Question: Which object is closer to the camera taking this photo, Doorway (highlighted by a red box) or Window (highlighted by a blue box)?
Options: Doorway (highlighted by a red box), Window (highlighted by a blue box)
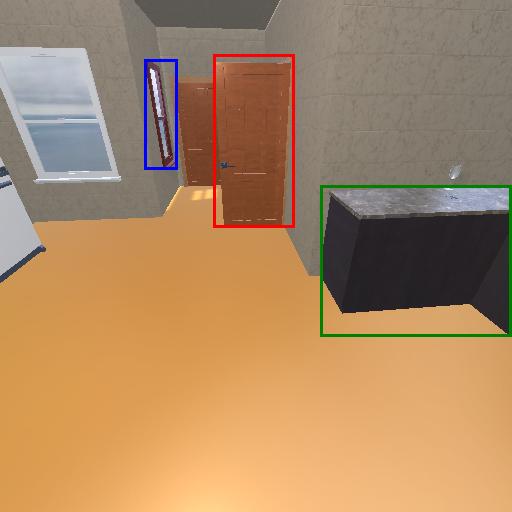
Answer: Doorway (highlighted by a red box)